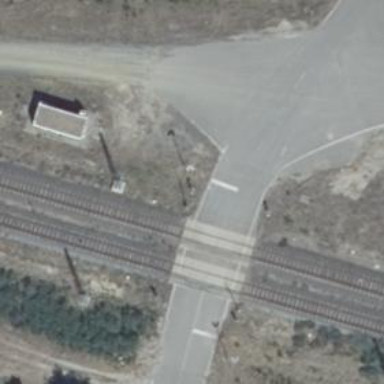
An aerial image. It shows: Level crossing along the railway.